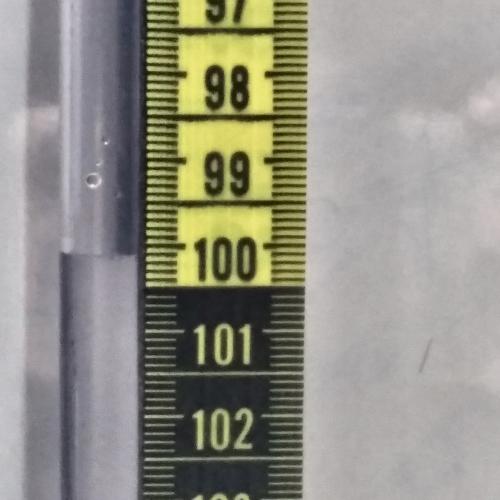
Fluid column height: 100.1 cm